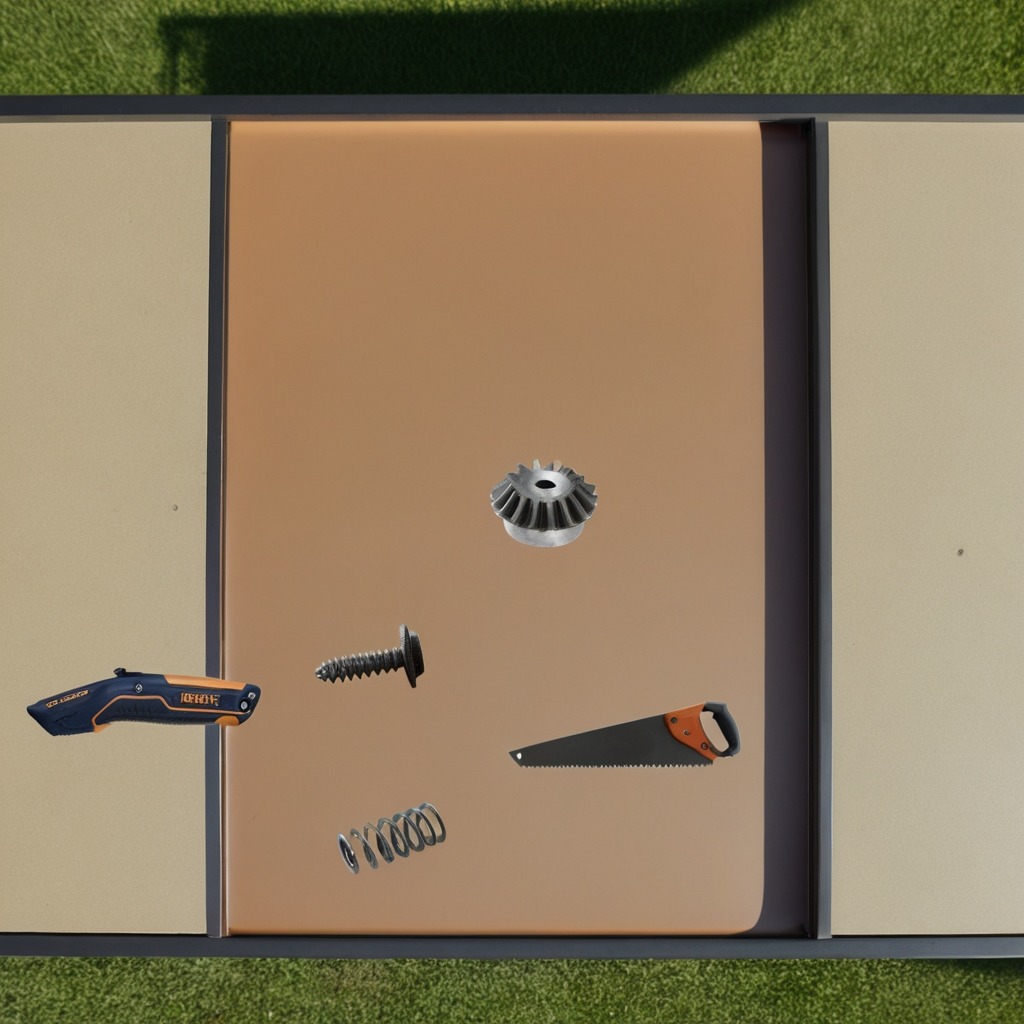
A steel gear with teeth, a utility knife, a metal machine screw, a coiled metal spring, and a handheld metal saw are lying on the clean utility table in a temporary outdoor tool station afternoon light present textured surface.